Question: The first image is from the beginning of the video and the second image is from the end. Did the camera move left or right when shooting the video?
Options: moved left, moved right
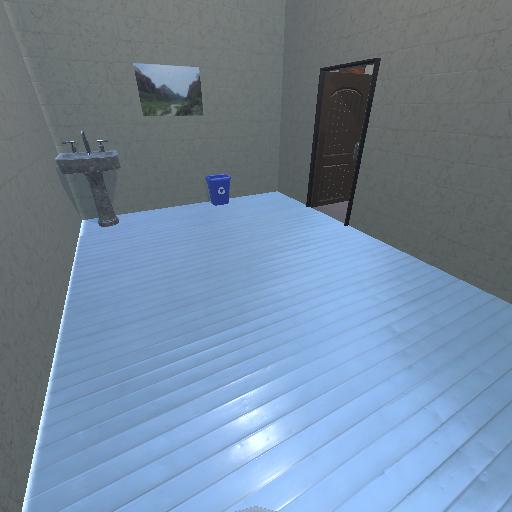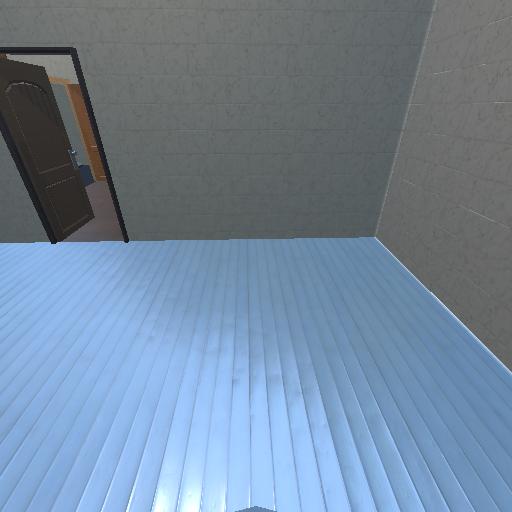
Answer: moved left